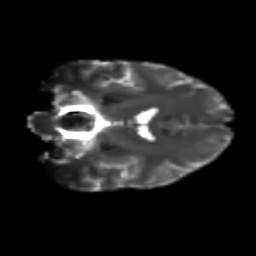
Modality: T2w
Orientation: coronal
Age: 19
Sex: female
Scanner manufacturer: siemens
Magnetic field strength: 3 T
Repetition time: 3.5 s
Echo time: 0.104 s